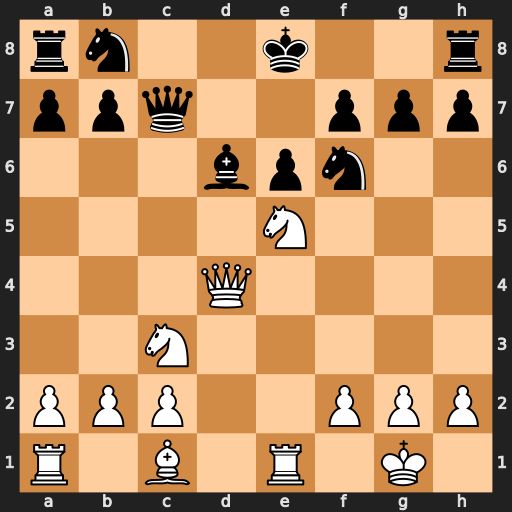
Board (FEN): rn2k2r/ppq2ppp/3bpn2/4N3/3Q4/2N5/PPP2PPP/R1B1R1K1
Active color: w
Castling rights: kq
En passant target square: -
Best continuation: Nb5 Bxe5 Nxc7+